Question: I am working in android. i want to reduce height of the tab widget.
this is the image of my tab widget.

I have added my tab widget in the bottom, 0,1,2,3 etc.
i want to reduce the height of tabwidget then the displaying digits(0,1,2,3) disappears. this is my xml for the page.:-
whenver i reduce the size of height then content does not display.
please suggest me what should i do for this.
Thank you in advance....
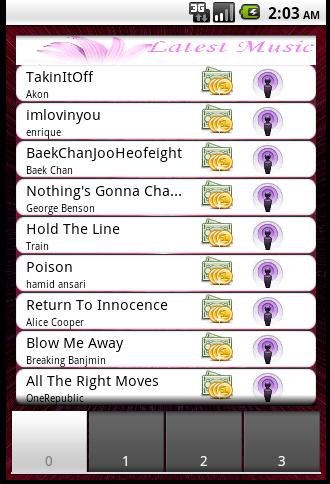
Answer: use this code.
'''
for (int i = 0; i < tabHost.getTabWidget().getChildCount(); i++) {
tabHost.getTabWidget().getChildAt(i).getLayoutParams().height /=2;
}
'''